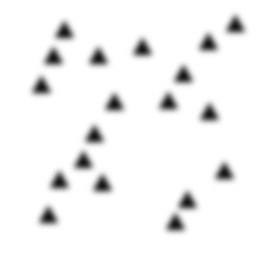
Squares: 0
Triangles: 19
Stars: 0
Total shapes: 19